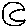
Label: moon